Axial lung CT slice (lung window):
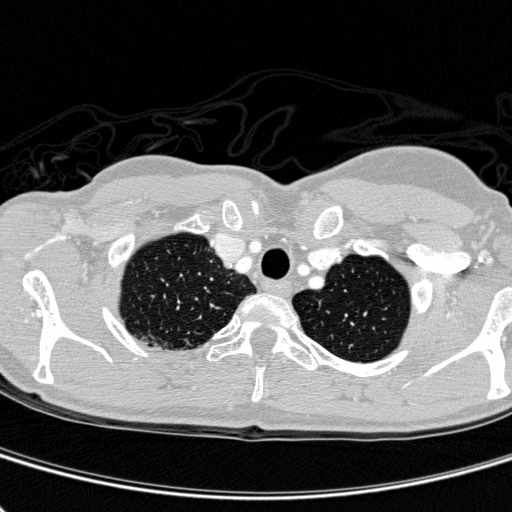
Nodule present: no